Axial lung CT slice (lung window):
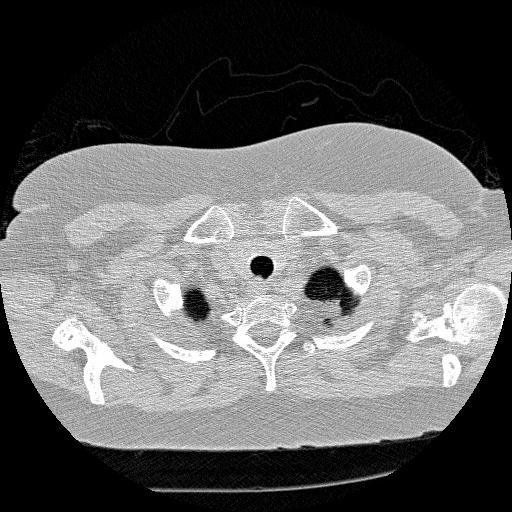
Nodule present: no